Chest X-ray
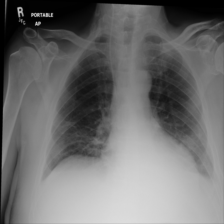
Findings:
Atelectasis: positive
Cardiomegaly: negative
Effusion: positive
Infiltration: negative
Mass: negative
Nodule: negative
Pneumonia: negative
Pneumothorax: negative
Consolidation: negative
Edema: negative
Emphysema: negative
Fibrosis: negative
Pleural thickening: negative
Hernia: negative